Question: We have a pipeline that looks like:
BigQuery -> ParDo -> BigQuery
The table has ~2B rows, and is just under 1TB.
After running for just over 8 hours, the job failed with the following error:
'''
May 19, 2015, 10:09:15 PM
S09: (f5a951d84007ef89): Workflow failed. Causes: (f5a951d84007e064): BigQuery job "dataflow_job_17701769799585490748" in project "gdfp-xxxx" finished with error(s): job error: Sources are too large. Limit is 5.00Ti., error: Sources are too large. Limit is 5.00Ti.
'''
Job id is: 2015-05-18_21_04_28-9907828662358367047
It's a big table, but it's not that big and Dataflow should be easily able to handle it. Why can't it handle this use case?
Also, even though the job failed, it still shows it as successful on the diagram. Why?

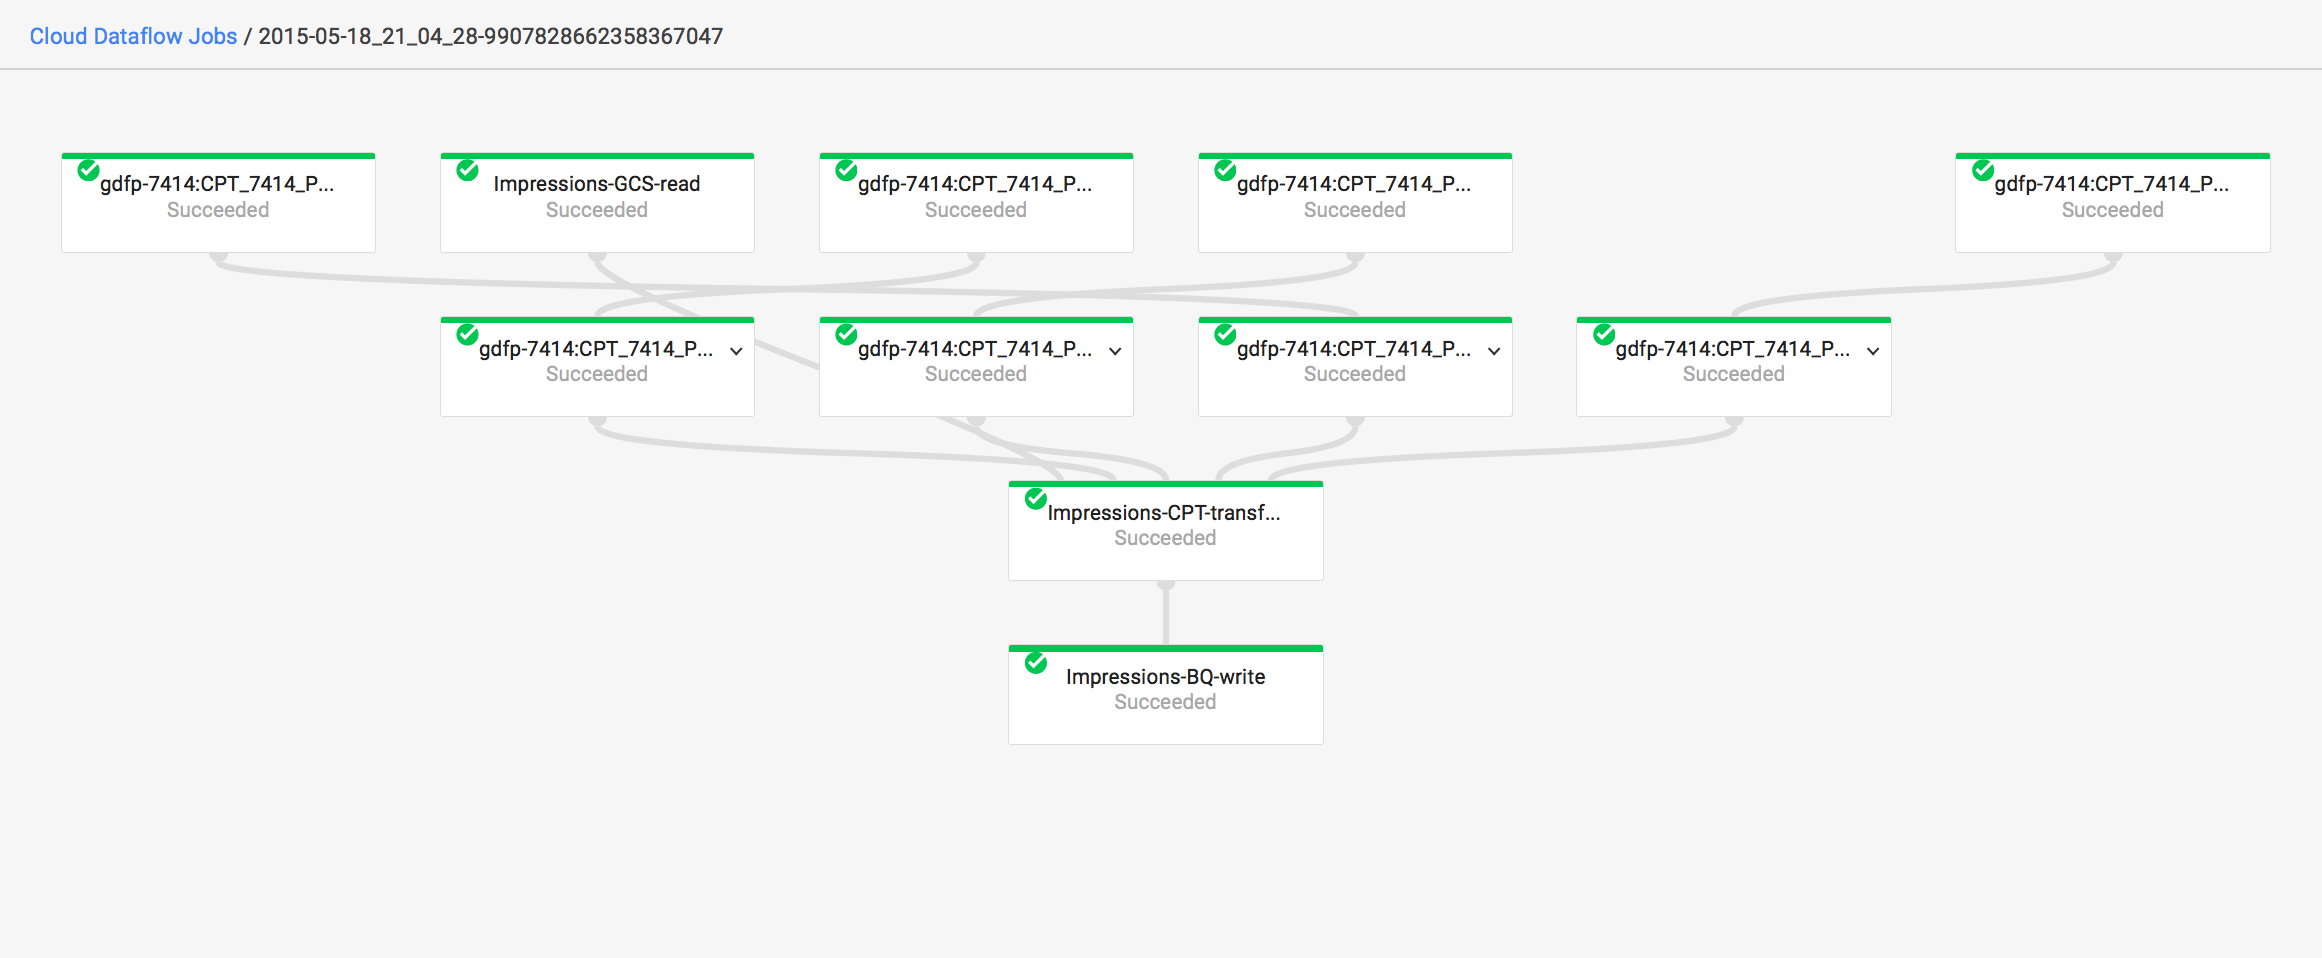
Answer: I think that error means the data you are trying to write to BigQuery exceeds the 5TB <URL> for a single import job.
One way to work around this limit might be to split your BigQuery writes into multiple jobs by having multiple Write transforms so that no Write transform receives more than 5TB.
Before your write transform, you could have a DoFn with N outputs. For each record randomly assign it to one of the outputs. Each of the N outputs can then have its own BigQuery.Write transform. The write transforms could all append data to the same table so that all of the data will end up in the same table.